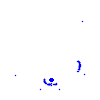
Particle: kaon